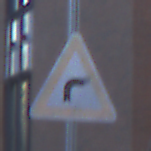
Verkehrszeichen: KurveRechts
Umgebung: Outdoor, Urban
Tageszeit: SunriseSunset
Wetter: Clear
Licht: Natural
Jahreszeit: NotSpecified
Kontrast: MediumContrast